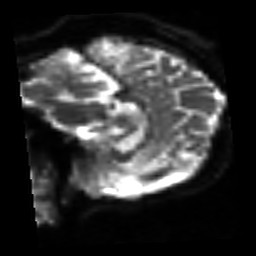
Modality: sbref
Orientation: sagittal
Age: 62
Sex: female
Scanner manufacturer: siemens
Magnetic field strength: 3 T
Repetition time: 3.2 s
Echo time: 0.081 s